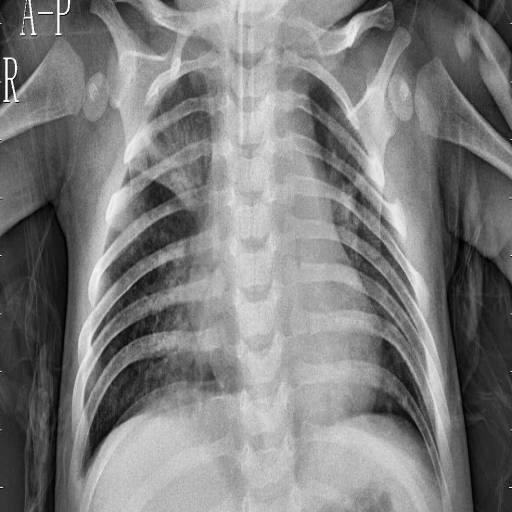
Finding: PNEUMONIA